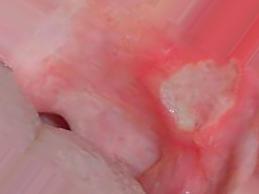
Condition: Mouth Ulcer